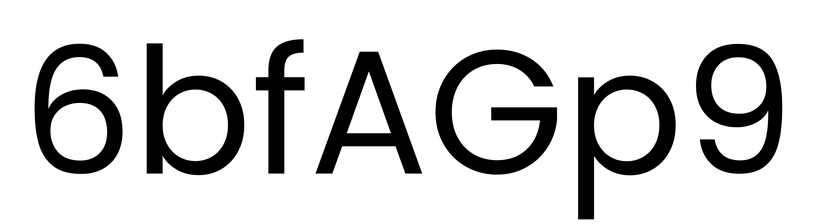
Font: Poppins-Regular